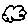
Label: cloud